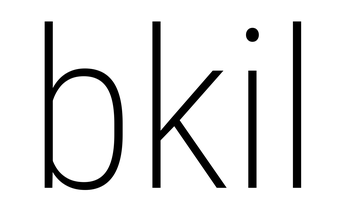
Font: Roboto_Condensed_ExtraLight